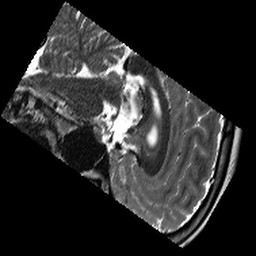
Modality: T2w
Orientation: sagittal
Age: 28
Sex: male
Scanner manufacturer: siemens
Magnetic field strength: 3 T
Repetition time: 13.15 s
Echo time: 0.082 s